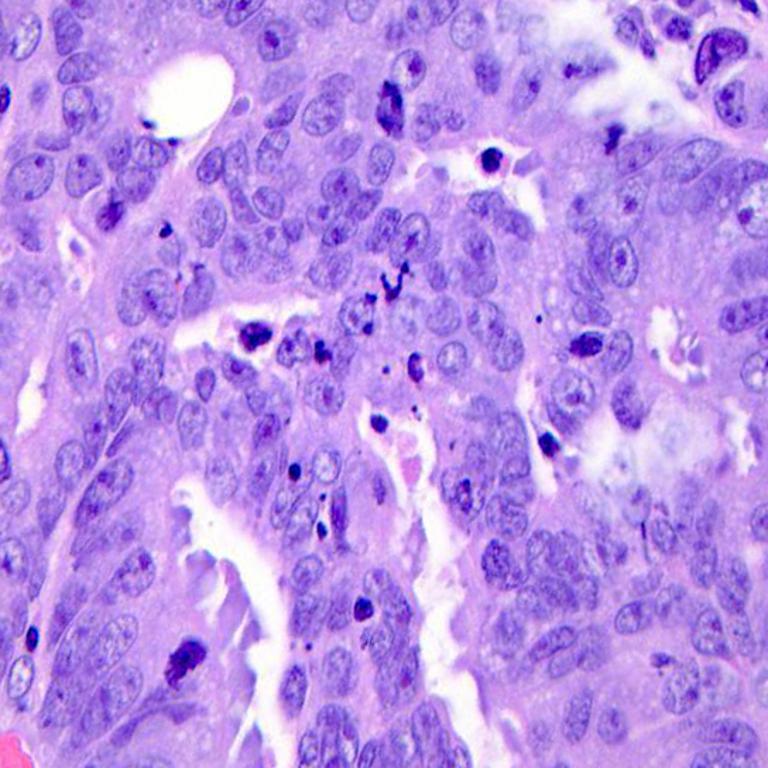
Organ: colon
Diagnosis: adenocarcinomas